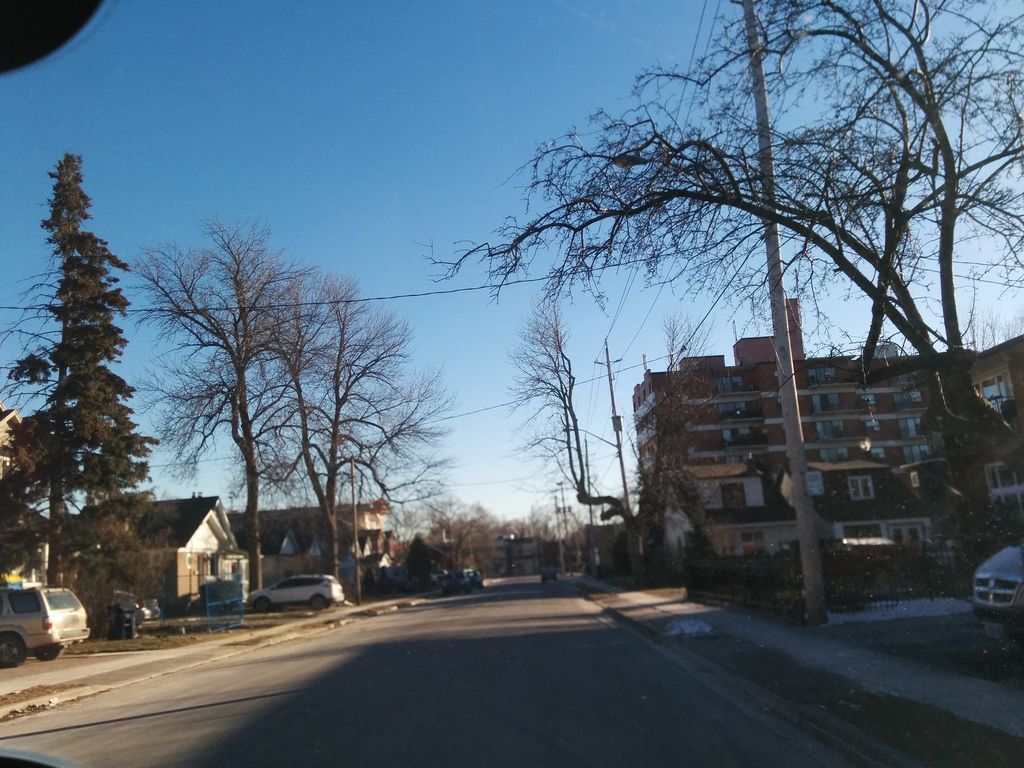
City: toronto